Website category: university
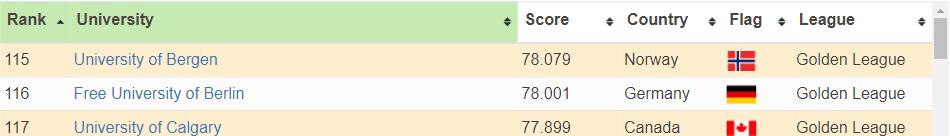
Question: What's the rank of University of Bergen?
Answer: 115

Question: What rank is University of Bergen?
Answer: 115

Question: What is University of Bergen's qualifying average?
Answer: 115

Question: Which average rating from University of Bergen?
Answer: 115

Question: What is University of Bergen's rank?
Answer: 115

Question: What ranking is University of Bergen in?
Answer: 115

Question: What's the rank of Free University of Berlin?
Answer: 116

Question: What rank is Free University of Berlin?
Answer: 116

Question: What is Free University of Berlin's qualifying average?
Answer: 116

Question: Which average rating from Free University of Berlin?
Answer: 116

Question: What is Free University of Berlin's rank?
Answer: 116

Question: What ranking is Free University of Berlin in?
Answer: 116

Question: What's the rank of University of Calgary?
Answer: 117

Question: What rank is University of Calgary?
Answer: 117

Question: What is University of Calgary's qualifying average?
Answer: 117

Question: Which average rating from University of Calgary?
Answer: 117

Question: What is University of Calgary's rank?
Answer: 117

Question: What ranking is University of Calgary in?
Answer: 117

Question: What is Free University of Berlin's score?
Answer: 78.001

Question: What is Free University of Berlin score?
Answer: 78.001

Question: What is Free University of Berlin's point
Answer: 78.001

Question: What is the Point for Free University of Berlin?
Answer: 78.001

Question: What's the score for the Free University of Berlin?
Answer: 78.001

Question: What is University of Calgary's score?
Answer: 77.899

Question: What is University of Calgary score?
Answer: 77.899

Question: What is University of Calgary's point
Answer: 77.899

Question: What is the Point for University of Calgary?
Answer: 77.899

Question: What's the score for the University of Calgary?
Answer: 77.899

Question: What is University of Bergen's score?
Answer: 78.079

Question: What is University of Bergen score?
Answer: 78.079

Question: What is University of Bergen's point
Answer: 78.079

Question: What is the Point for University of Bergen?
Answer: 78.079

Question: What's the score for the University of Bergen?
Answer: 78.079

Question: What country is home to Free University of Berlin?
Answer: Germany

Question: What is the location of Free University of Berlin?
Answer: Germany

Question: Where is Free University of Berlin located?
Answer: Germany

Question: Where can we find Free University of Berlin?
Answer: Germany

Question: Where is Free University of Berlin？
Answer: Germany

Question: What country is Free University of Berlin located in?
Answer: Germany

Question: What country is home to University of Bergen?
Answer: Norway

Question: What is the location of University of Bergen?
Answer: Norway

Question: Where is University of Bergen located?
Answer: Norway

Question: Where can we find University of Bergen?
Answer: Norway

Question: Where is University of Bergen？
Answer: Norway

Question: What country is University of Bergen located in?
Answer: Norway

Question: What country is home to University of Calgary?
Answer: Canada

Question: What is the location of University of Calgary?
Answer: Canada

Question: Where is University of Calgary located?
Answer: Canada

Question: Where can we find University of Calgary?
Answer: Canada

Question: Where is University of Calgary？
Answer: Canada

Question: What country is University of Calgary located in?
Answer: Canada

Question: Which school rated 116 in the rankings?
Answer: Free University of Berlin

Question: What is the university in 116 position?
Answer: Free University of Berlin

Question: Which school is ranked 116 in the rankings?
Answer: Free University of Berlin

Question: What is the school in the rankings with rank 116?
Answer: Free University of Berlin

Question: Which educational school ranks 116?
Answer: Free University of Berlin

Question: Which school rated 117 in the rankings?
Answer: University of Calgary

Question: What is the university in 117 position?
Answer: University of Calgary

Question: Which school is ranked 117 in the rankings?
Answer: University of Calgary

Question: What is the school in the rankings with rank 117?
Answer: University of Calgary

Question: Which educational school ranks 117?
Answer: University of Calgary

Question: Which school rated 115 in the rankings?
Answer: University of Bergen

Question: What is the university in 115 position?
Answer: University of Bergen

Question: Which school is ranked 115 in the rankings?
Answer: University of Bergen